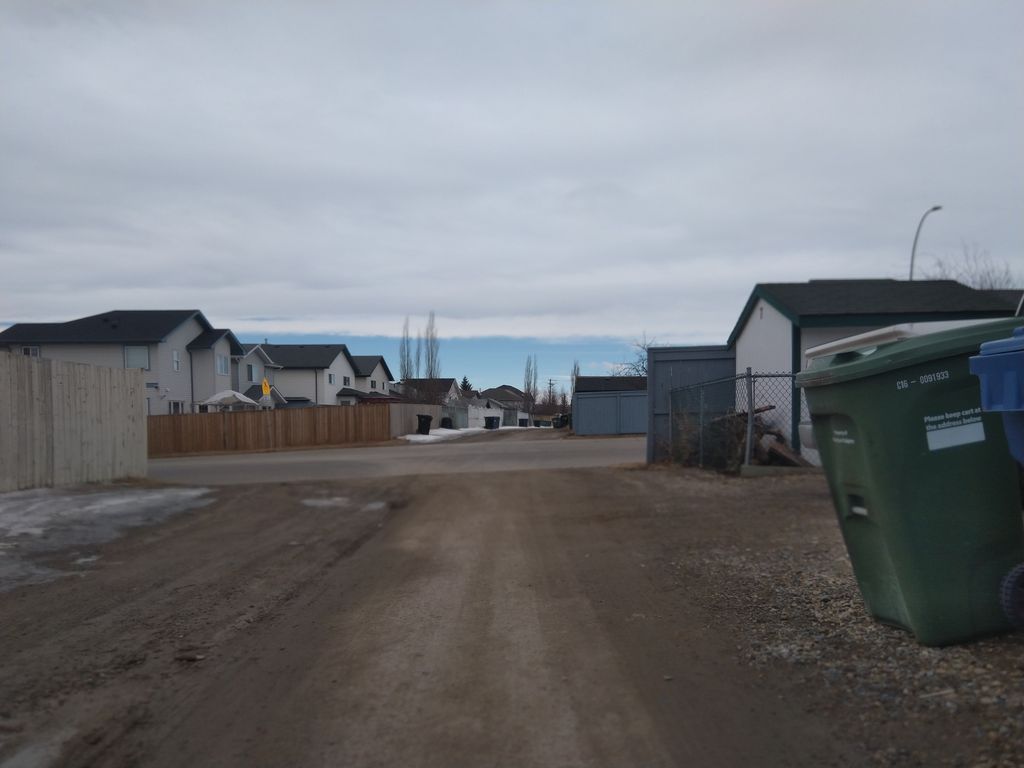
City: calgary